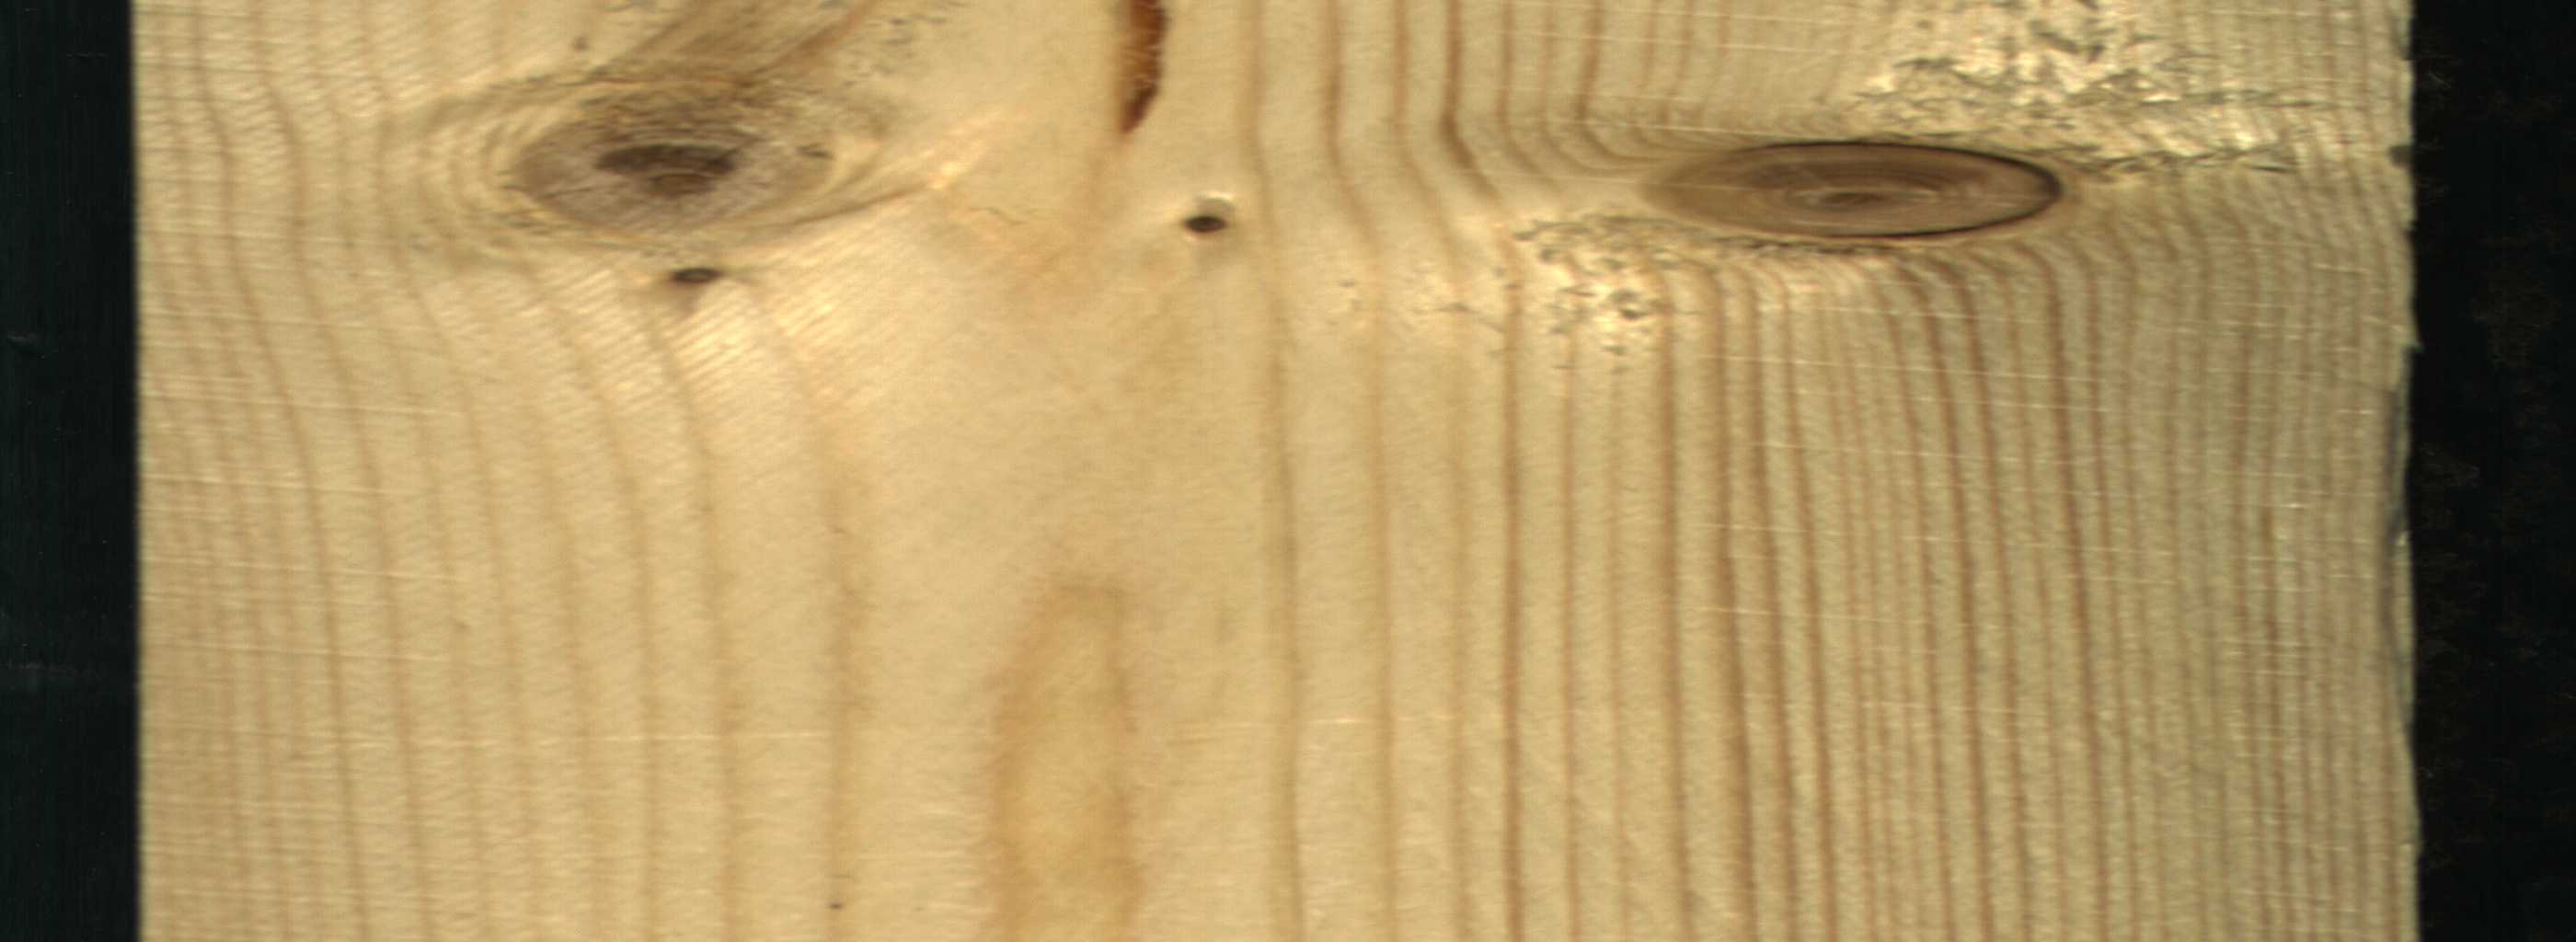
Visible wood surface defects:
resin
knot_with_crack
Dead_Knot
Dead_Knot
Dead_Knot